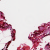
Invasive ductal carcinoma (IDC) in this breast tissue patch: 0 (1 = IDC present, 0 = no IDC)